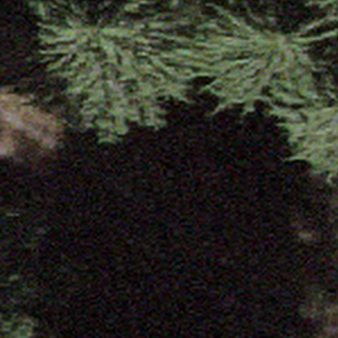
Label: other